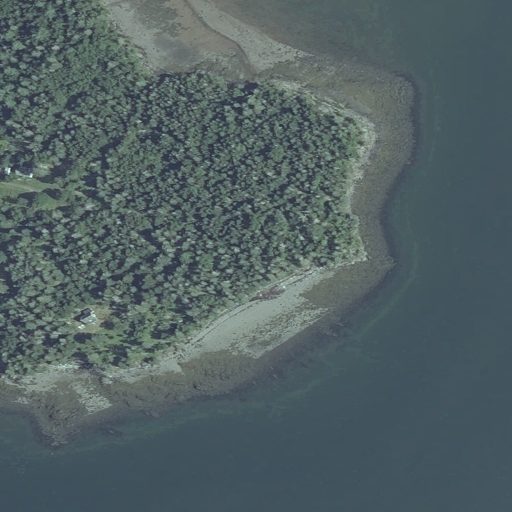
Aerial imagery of cape in Maine named Garnet Point containing open water, evergreen forest, herbaceous wetlands, mixed forest, open development, barren land, low intensity development, and woody wetlands